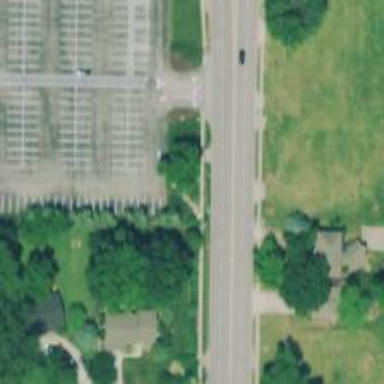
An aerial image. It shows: Road with dash markings.